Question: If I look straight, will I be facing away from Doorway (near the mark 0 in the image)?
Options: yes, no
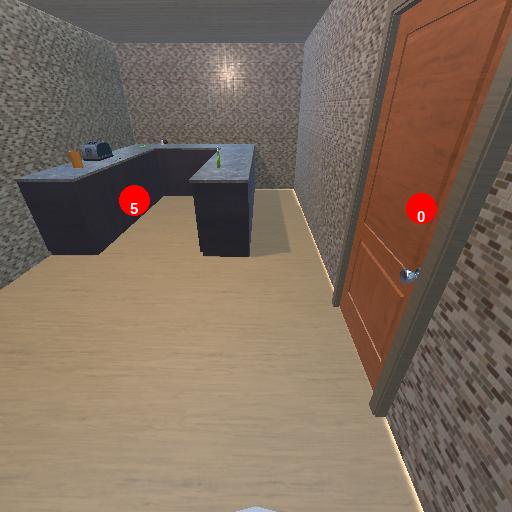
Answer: yes